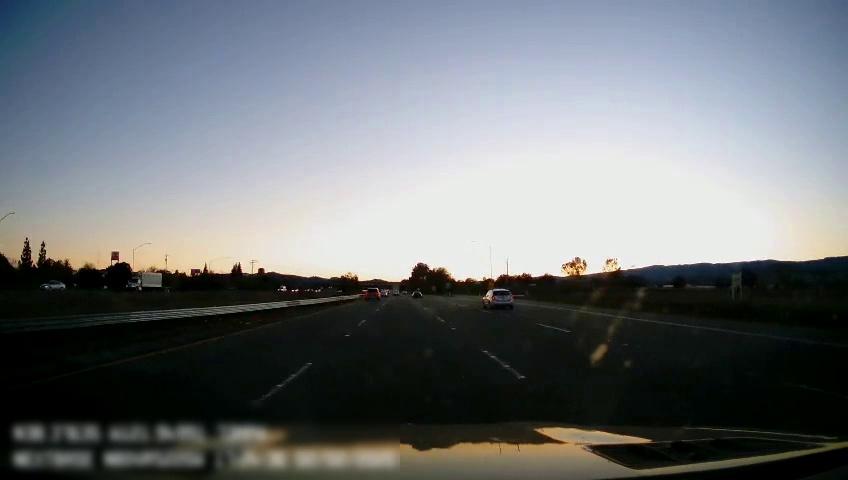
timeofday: Dusk/Dawn/Twilight
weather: Cloudy
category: Drivable Space
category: Vehicles | Truck
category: Vehicles | Car
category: Vehicles | Truck
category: Vehicles | SUV
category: Vehicles | Car
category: Vehicles | SUV
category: Lanes | Alternate Lane
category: Lanes | Current Lane
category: Lanes | Current Lane
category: Lanes | Alternate Lane
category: Lanes | Alternate Lane